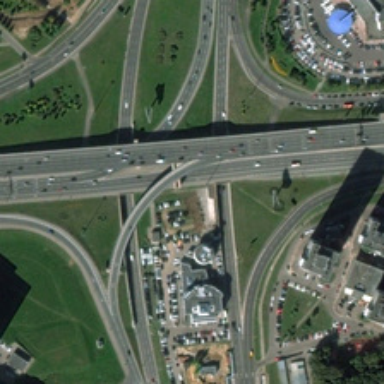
Green meadows are near a viaduct with many cars .